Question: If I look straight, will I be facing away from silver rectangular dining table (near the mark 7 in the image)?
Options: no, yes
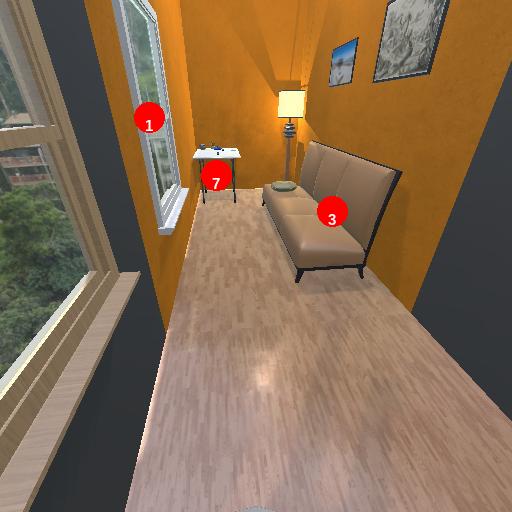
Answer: no